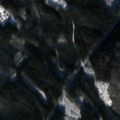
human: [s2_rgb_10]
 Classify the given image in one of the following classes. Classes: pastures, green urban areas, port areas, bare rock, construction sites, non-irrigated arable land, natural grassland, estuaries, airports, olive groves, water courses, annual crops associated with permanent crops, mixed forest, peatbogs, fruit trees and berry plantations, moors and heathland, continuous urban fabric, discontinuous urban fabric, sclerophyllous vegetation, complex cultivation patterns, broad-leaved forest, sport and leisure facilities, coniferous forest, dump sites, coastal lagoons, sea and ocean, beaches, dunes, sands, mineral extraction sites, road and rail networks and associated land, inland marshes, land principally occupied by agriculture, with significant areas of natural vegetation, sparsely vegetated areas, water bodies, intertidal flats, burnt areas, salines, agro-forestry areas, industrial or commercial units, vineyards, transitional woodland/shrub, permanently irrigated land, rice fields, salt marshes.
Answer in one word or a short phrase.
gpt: non-irrigated arable land, coniferous forest, mixed forest